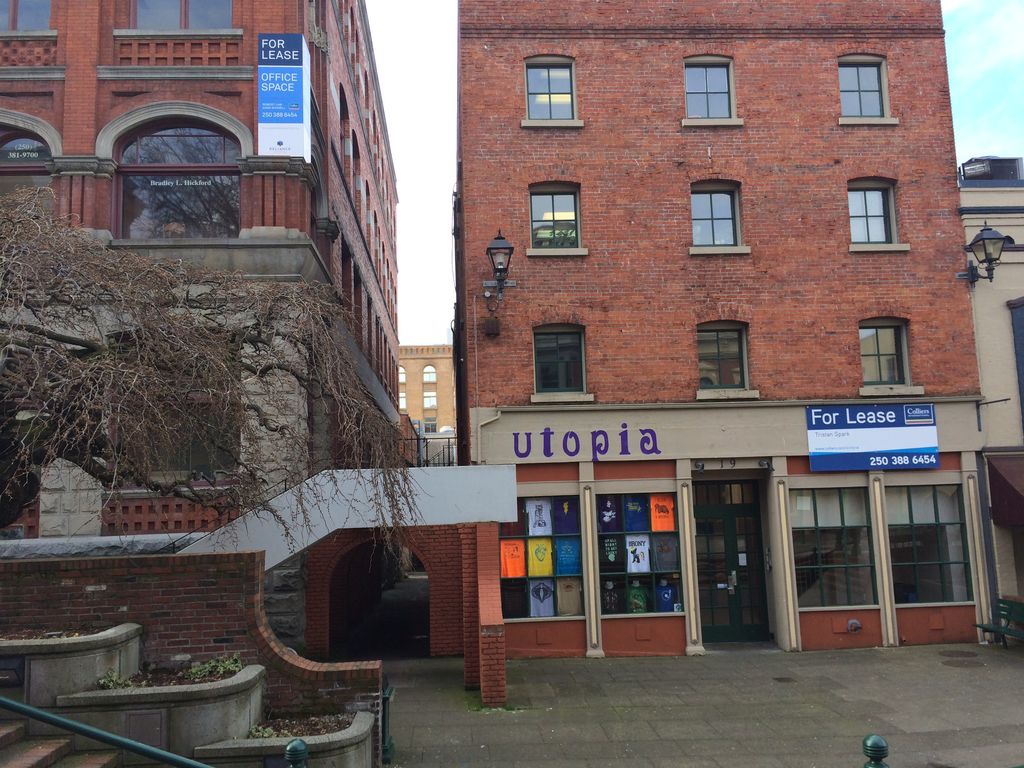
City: victoria